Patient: sex M, age 61
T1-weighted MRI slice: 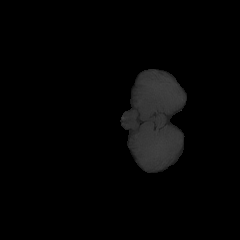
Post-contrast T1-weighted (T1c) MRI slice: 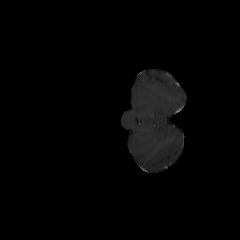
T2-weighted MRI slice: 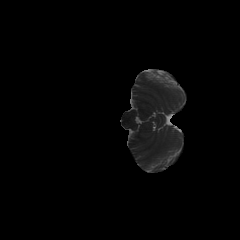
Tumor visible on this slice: no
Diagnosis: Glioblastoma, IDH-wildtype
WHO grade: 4